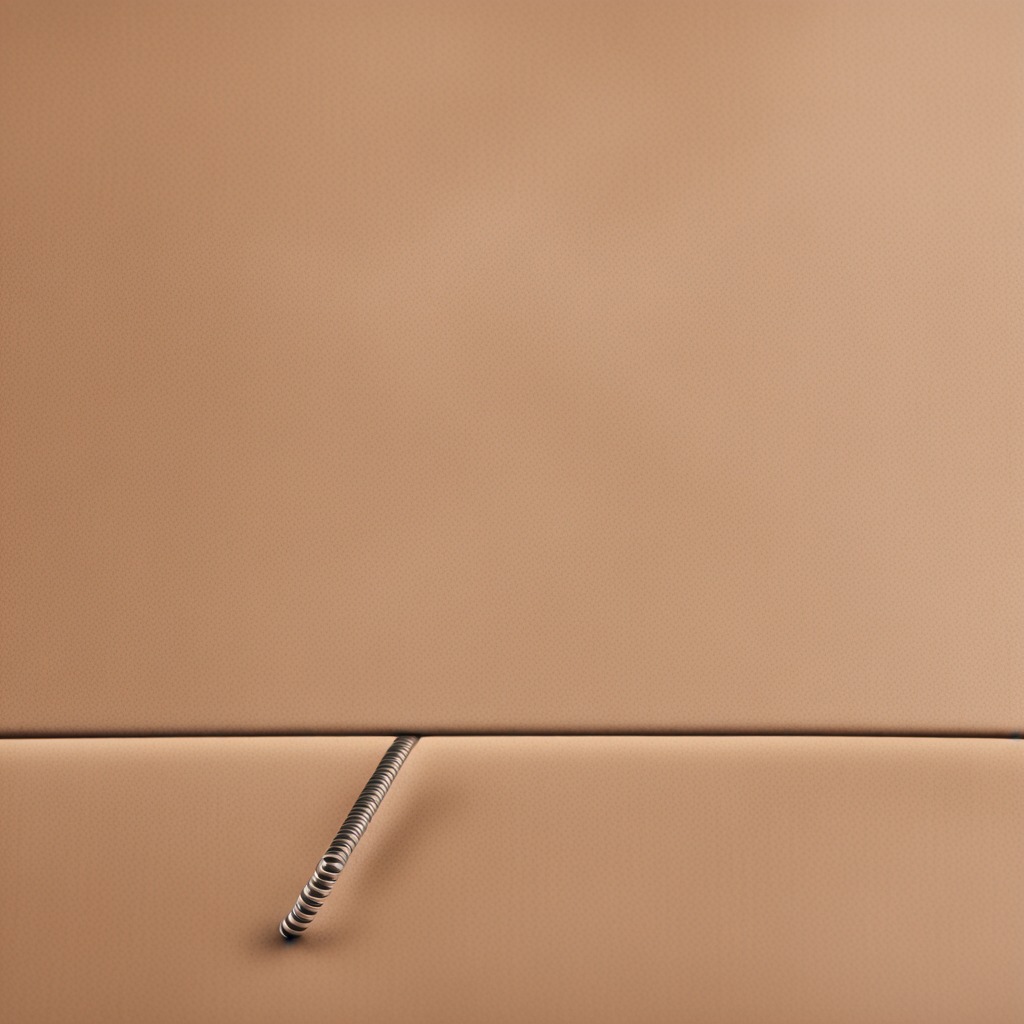
A coiled metal spring is lying on the cardboard box surface.